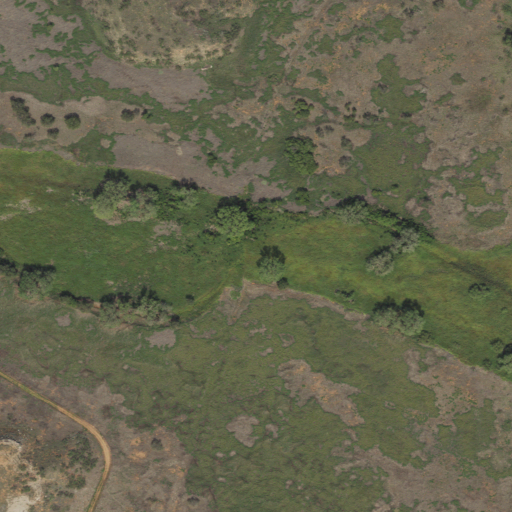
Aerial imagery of valley in Texas named Big Canyon containing herbaceous wetlands, shrub, and woody wetlands